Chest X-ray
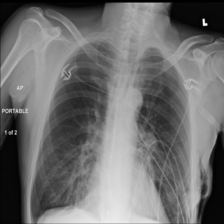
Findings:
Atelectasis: negative
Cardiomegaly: negative
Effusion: negative
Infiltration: negative
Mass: negative
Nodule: negative
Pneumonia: negative
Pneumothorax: negative
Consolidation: negative
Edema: negative
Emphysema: positive
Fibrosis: negative
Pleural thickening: negative
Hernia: negative